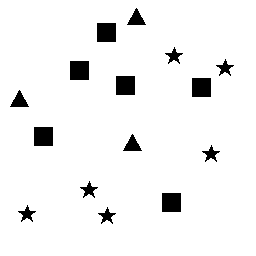
Squares: 6
Triangles: 3
Stars: 6
Total shapes: 15